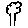
Label: tree